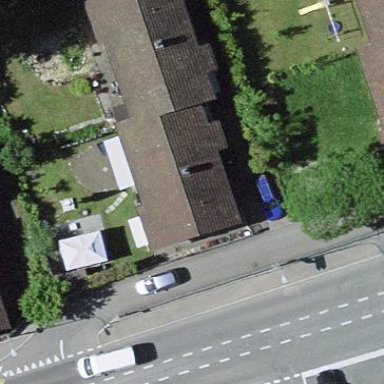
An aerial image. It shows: Semidetached house.